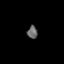
Tissue: skin
Cell type: T cells
Senescence score: 0.2851
Nuclear area (px): 123
Mean DAPI intensity: 103.26